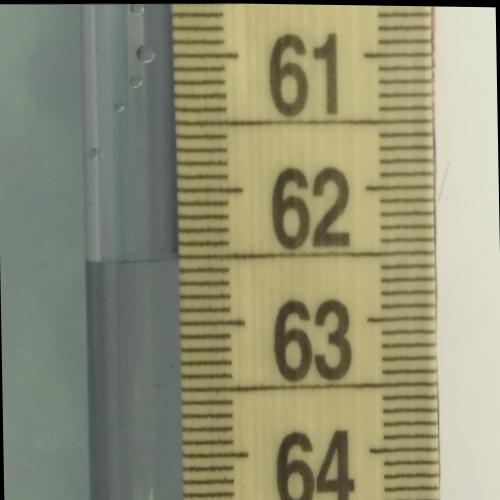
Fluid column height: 62.5 cm